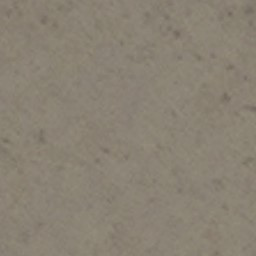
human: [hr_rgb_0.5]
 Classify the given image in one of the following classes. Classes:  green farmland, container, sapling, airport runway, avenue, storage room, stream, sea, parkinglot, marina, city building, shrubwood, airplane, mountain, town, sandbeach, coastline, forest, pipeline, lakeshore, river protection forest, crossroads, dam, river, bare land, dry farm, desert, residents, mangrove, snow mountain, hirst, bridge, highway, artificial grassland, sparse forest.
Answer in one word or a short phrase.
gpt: bare land